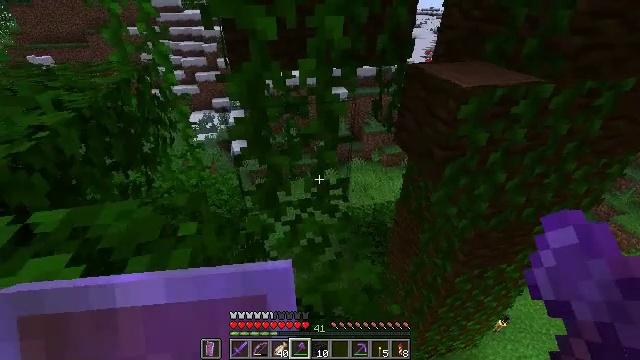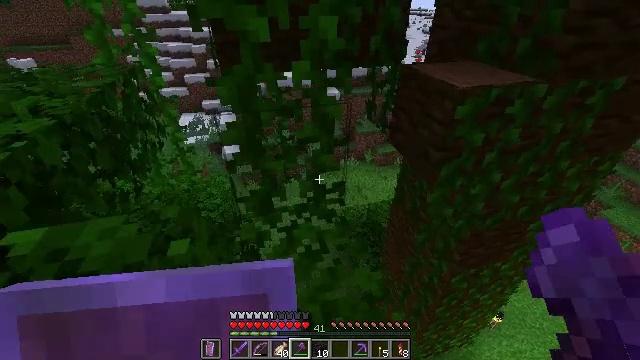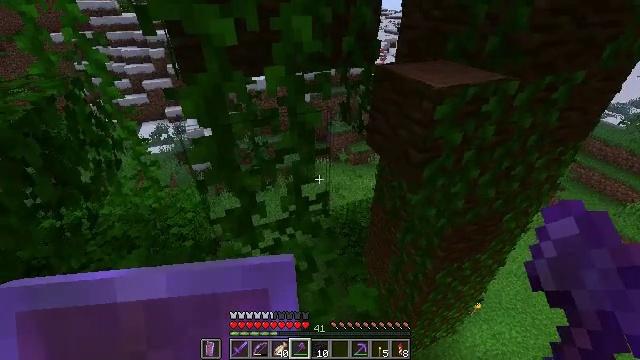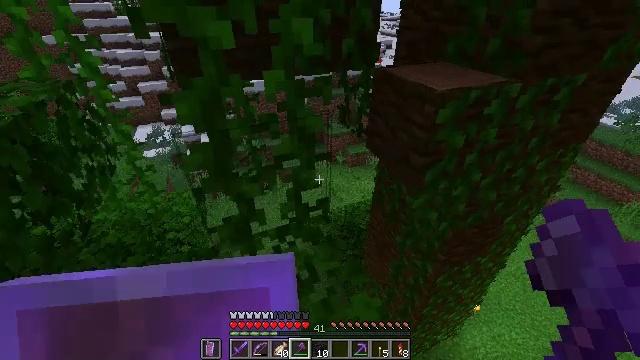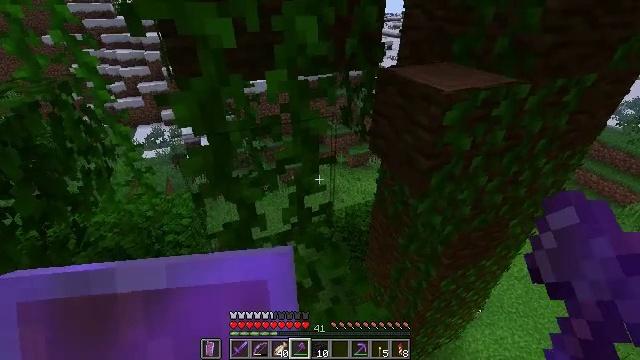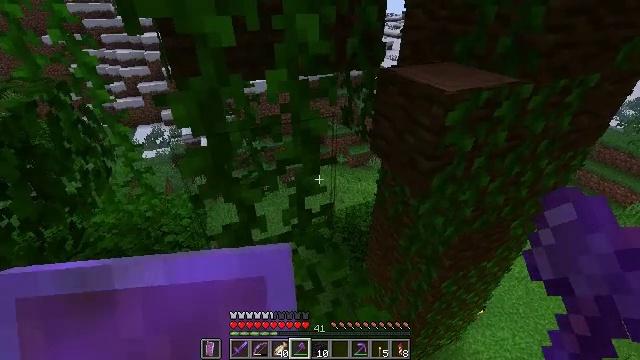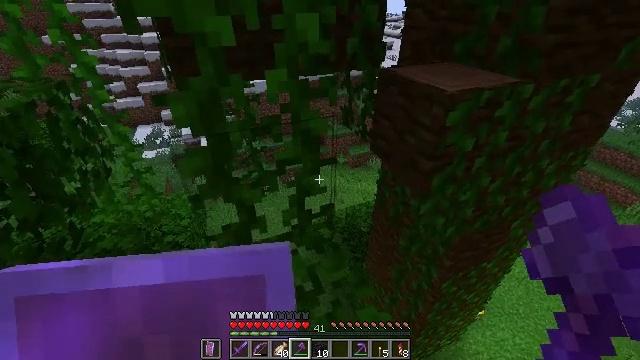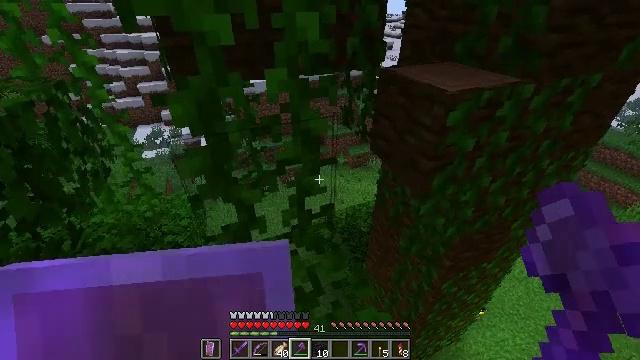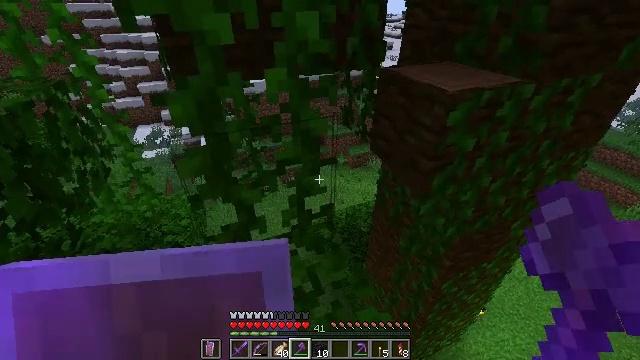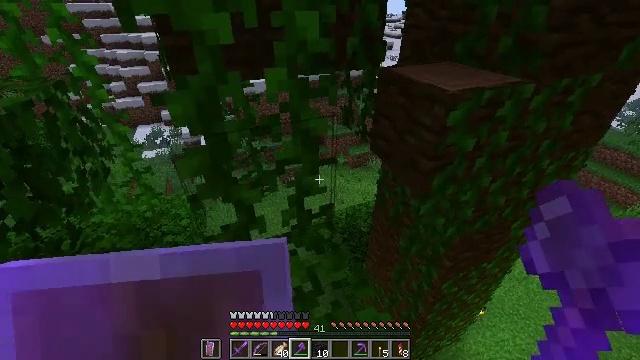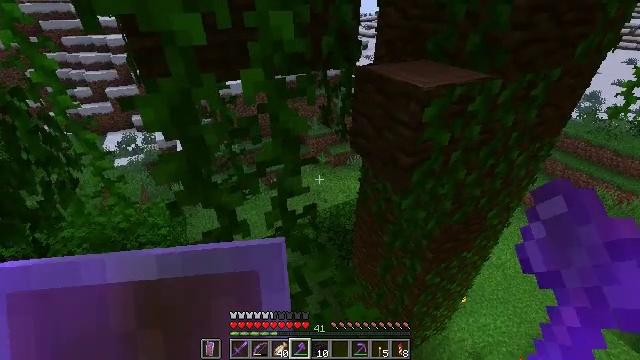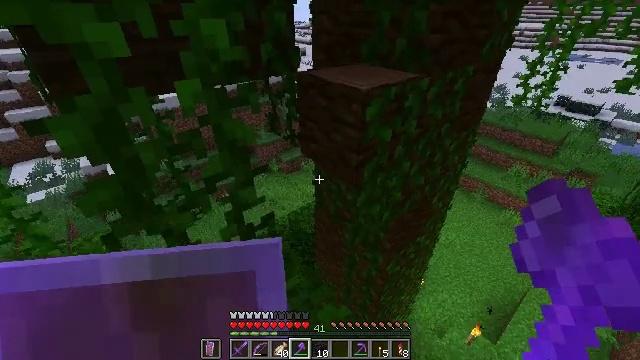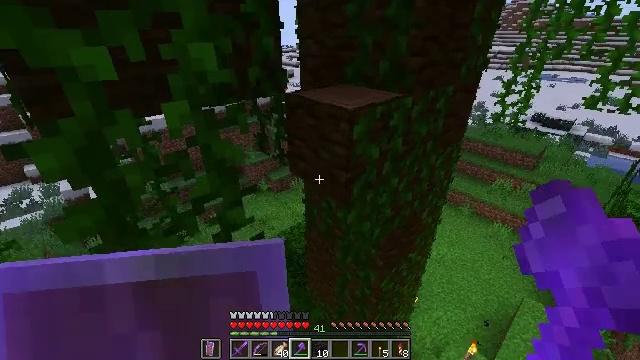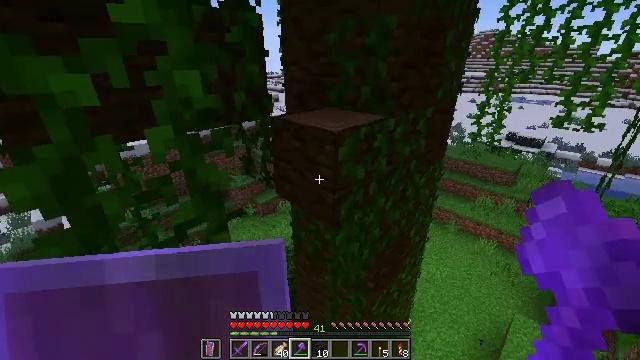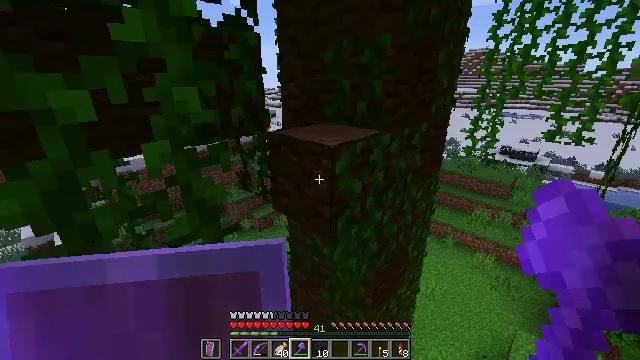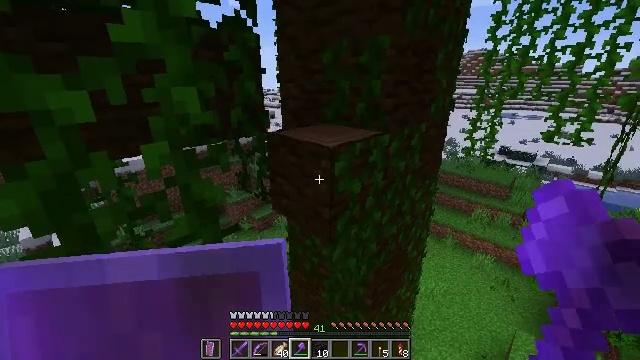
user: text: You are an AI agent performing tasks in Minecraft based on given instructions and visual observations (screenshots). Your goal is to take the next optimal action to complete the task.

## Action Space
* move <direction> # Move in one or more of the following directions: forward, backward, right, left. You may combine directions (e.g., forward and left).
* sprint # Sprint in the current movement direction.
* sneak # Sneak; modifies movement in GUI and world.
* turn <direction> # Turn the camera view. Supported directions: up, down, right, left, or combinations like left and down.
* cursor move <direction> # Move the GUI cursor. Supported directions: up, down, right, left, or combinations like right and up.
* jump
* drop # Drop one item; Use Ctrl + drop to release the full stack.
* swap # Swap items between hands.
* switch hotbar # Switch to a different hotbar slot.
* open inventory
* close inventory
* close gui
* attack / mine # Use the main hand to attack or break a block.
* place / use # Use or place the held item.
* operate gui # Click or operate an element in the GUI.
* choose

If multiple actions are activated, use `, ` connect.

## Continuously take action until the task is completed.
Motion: motion action
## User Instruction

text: Use an axe to chop the jungle log.
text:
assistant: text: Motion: move forward and move left, turn right
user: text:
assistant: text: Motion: move left, turn right
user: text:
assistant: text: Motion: no_op
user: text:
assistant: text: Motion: no_op
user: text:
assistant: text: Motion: no_op
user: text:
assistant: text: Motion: no_op
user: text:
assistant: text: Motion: no_op
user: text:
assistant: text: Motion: no_op
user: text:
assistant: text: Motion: no_op
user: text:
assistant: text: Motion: turn right
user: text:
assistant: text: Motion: turn right and up
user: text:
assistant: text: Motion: turn right and up
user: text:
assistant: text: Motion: turn right and up
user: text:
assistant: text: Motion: turn up
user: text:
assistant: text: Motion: no_op
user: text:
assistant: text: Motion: no_op
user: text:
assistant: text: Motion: no_op
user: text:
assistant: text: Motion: no_op
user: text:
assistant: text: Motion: no_op
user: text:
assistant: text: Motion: no_op
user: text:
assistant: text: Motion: turn up
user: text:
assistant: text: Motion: turn up
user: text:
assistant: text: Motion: turn up
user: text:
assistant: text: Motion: no_op
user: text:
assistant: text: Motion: no_op
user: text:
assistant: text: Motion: no_op
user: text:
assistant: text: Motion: attack / mine
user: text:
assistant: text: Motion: attack / mine
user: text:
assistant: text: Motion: attack / mine
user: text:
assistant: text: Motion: attack / mine